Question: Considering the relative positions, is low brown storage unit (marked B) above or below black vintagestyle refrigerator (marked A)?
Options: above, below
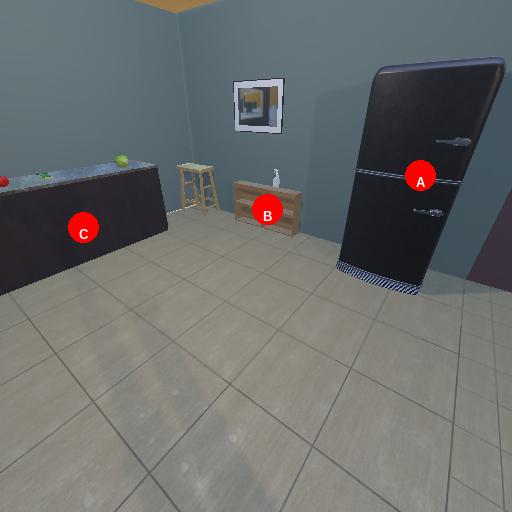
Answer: above